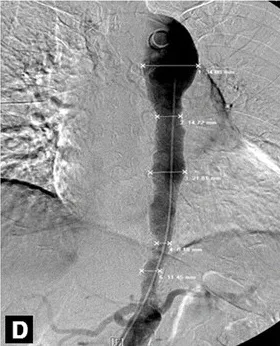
Echocardiographic and angiographic findings of case 2. Diffuse narrowing of the thoracoabdominal aorta with a 8.2-mm minimal lumen diameter.
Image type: radiology (x_ray)